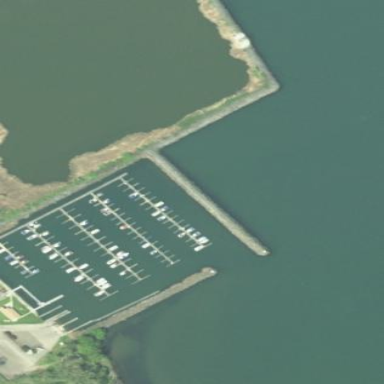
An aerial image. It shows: Breakwater made of rock.